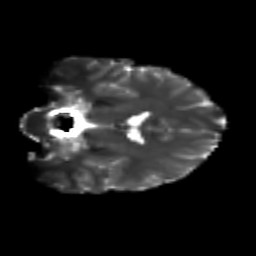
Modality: T2w
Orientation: coronal
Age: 20
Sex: female
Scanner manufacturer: siemens
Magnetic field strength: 3 T
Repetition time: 3.5 s
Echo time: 0.104 s